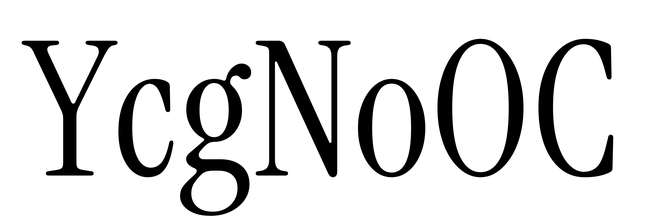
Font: InstrumentSerif-Regular